Question: I was trying to make resizable header but it breaks.
I am trying to clone twitter profile,
I think logic is right but can I know why this one is not working?
I made HStack and try to hide it but when I scroll back it can't come back.
Tried with GeometryReader
Please help me, thanks

'''
import SwiftUI
struct ProfileView: View {
// change views
@State var isHide = false
@State private var selectionFilter: TweetFilterViewModel = .tweets
@Namespace var animation
var body: some View {
VStack(alignment: .leading) {
//hiding
if isHide == false {
headerView
actionButtons
userInfoDetails
}
tweetFilterBar
.padding(0)
ScrollView(showsIndicators: false) {
LazyVStack {
GeometryReader { reader -> AnyView in
let yAxis = reader.frame(in: .global).minY
let height = UIScreen.main.bounds.height / 2
if yAxis < height && !isHide {
DispatchQueue.main.async {
withAnimation {
isHide = true
}
}
}
if yAxis > 0 && isHide {
DispatchQueue.main.async {
withAnimation {
isHide = false
}
}
}
return AnyView(
Text("")
.frame(width: 0, height: 0)
)
}
.frame(width: 0, height: 0)
ForEach(0...9, id: \.self) { _ in
TweetRowView()
}
}
}
Spacer()
}
}
}
struct ProfileView_Previews: PreviewProvider {
static var previews: some View {
ProfileView()
}
}
extension ProfileView {
var headerView: some View {
ZStack(alignment: .bottomLeading) {
Color(.systemBlue)
.ignoresSafeArea()
VStack {
Button {
} label: {
Image(systemName: "arrow.left")
.resizable()
.frame(width: 20, height: 16)
.foregroundColor(.white)
.position(x: 30, y: 12)
}
}
Circle()
.frame(width: 72, height: 72)
.offset(x: 16, y: 24)
}.frame(height: 96)
}
var actionButtons: some View {
HStack(spacing: 12){
Spacer()
Image(systemName: "bell.badge")
.font(.title3)
.padding(6)
.overlay(Circle().stroke(Color.gray, lineWidth: 0.75))
Button {
} label: {
Text("Edit Profile")
.font(.subheadline).bold()
.accentColor(.black)
.padding(10)
.overlay(RoundedRectangle(cornerRadius: 20).stroke(Color.gray, lineWidth: 0.75))
}
}
.padding(.trailing)
}
var userInfoDetails: some View {
VStack(alignment: .leading) {
HStack(spacing: 4) {
Text("Heath Legdet")
.font(.title2).bold()
Image(systemName: "checkmark.seal.fill")
.foregroundColor(Color(.systemBlue))
}
.padding(.bottom, 2)
Text("@joker")
.font(.subheadline)
.foregroundColor(.gray)
Text("Your mom's favorite villain")
.font(.subheadline)
.padding(.vertical)
HStack(spacing: 24) {
Label("Gothem.NY", systemImage: "mappin.and.ellipse")
Label("www.thejoker.com", systemImage: "link")
}
.font(.caption)
.foregroundColor(.gray)
HStack(spacing: 24) {
HStack {
Text("807")
.font(.subheadline)
.bold()
Text("following")
.font(.caption)
.foregroundColor(.gray)
}
HStack {
Text("200")
.font(.subheadline)
.bold()
Text("followers")
.font(.caption)
.foregroundColor(.gray)
}
}
.padding(.vertical)
}
.padding(.horizontal)
}
var tweetFilterBar: some View {
HStack {
ForEach(TweetFilterViewModel.allCases, id: \.rawValue) { item in
VStack {
Text(item.title)
.font(.subheadline)
.fontWeight(selectionFilter == item ? .semibold : .regular)
.foregroundColor(selectionFilter == item ? .black : .gray)
ZStack {
Capsule()
.fill(Color(.clear))
.frame(height: 3)
if selectionFilter == item {
Capsule()
.fill(Color(.systemBlue))
.frame(height: 3)
.matchedGeometryEffect(id: "filter", in: animation)
}
}
}
.onTapGesture {
withAnimation(.easeInOut) {
self.selectionFilter = item
}
}
}
}
}
}
'''
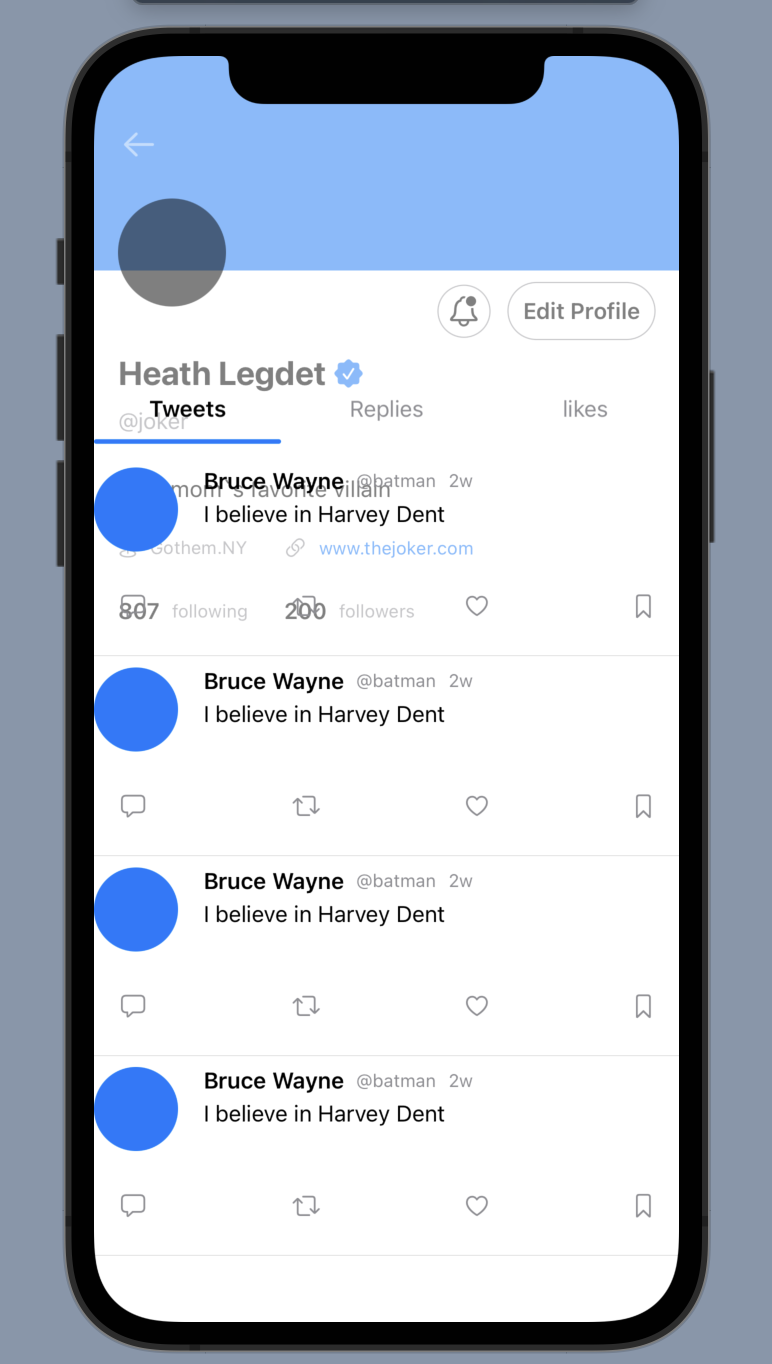
Answer: While the animation between show and hide is running, the 'GeometryReader' is still calculating values - which lets the view jump between show and hide - and gridlock.
You can introduce a new '@State var isInTransition = false' that checks if a show/hide animation is in progress and check for that. You set it to 'true' at the beginning of the animation and to 'false' 0.5 secs later.
Also I believe the switch height is not exactly 1/2 of the screen size.
<URL>
So add a new state var:
'''
@State var isInTransition = false
'''
and in GeometryReader add:
'''
GeometryReader { reader -> AnyView in
let yAxis = reader.frame(in: .global).minY
let height = UIScreen.main.bounds.height / 2
if yAxis < 350 && !isHide && !isInTransition {
DispatchQueue.main.async {
isInTransition = true
withAnimation {
isHide = true
}
}
// wait for animation to finish
DispatchQueue.main.asyncAfter(deadline: .now() + 0.5) {
isInTransition = false
}
} else if yAxis > 0 && isHide && !isInTransition {
DispatchQueue.main.async {
isInTransition = true
withAnimation {
isHide = false
}
}
// wait for animation to finish
DispatchQueue.main.asyncAfter(deadline: .now() + 0.5) {
isInTransition = false
}
}
return AnyView(
// displaying values for test purpose
Text("\(yAxis) - \(isInTransition ? "true" : "false")").foregroundColor(.red)
// .frame(width: 0, height: 0)
)
}
'''